Field crop: tomato
Growth stage: 1
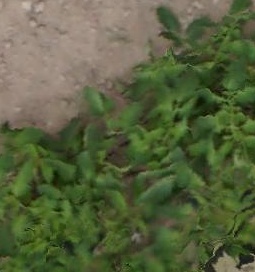
Species: tomato